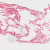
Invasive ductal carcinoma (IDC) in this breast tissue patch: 0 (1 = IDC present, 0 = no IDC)